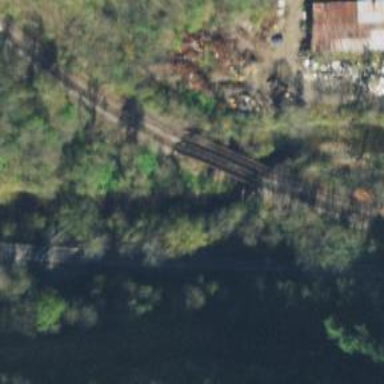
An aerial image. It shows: Bridge over railway line.